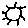
Label: sun